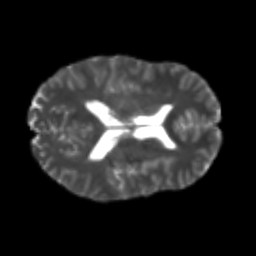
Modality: T2w
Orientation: axial
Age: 22
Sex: male
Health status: healthy
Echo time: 0.074 s